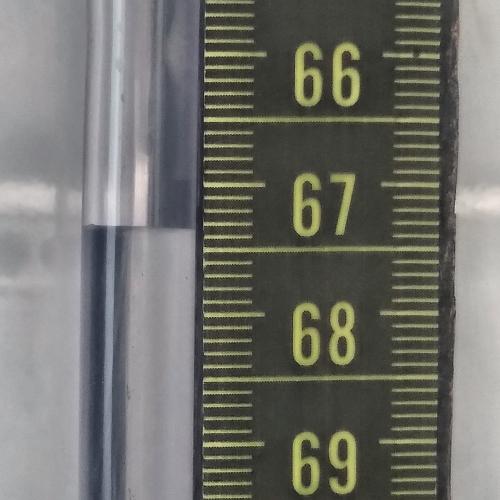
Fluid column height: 67.3 cm